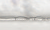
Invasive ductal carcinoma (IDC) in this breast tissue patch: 0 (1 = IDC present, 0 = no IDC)